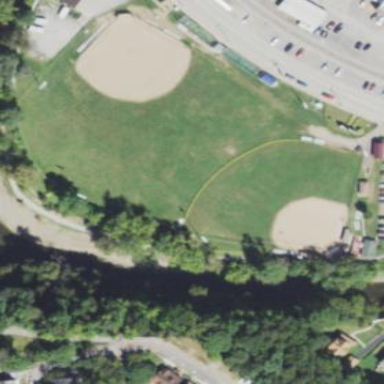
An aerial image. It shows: Baseball pitch for leisure and sports activities.